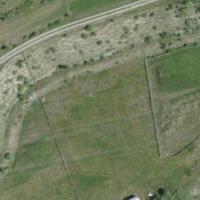
EUNIS habitat code: 23
Species observed at this site:
Potentilla recta